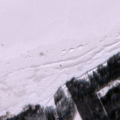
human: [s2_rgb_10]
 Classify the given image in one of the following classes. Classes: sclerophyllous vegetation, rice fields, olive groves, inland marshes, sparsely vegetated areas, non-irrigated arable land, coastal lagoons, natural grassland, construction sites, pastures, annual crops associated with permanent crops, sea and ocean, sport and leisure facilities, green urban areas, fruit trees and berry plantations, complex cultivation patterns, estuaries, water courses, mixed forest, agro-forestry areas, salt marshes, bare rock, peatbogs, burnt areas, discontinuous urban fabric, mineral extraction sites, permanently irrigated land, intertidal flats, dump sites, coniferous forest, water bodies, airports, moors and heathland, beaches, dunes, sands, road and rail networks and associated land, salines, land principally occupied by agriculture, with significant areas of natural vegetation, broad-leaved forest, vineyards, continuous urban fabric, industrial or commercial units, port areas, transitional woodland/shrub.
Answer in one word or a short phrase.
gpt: coniferous forest, mixed forest, sea and ocean